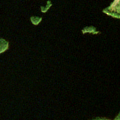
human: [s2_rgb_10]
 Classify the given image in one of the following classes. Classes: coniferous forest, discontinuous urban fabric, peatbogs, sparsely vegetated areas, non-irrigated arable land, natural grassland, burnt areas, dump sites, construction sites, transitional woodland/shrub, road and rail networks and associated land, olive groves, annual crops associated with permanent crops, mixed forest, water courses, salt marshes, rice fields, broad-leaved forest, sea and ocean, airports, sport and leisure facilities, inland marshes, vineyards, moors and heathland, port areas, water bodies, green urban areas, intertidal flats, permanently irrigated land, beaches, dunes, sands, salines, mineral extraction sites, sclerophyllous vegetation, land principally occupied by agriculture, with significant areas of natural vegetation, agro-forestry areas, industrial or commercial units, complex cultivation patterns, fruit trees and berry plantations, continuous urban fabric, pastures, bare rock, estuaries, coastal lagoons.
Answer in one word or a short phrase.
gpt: coniferous forest, mixed forest, transitional woodland/shrub, water bodies